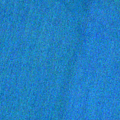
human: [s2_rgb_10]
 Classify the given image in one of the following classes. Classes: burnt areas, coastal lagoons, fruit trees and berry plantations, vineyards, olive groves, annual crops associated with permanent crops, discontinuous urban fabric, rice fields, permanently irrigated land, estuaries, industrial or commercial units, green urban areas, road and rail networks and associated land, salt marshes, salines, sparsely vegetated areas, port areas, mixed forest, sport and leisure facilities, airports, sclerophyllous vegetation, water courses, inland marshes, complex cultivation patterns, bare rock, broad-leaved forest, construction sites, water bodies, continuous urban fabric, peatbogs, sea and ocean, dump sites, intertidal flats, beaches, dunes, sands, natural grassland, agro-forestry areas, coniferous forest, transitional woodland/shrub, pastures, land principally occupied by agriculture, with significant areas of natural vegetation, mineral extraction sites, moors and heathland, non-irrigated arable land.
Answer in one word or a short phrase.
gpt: sea and ocean